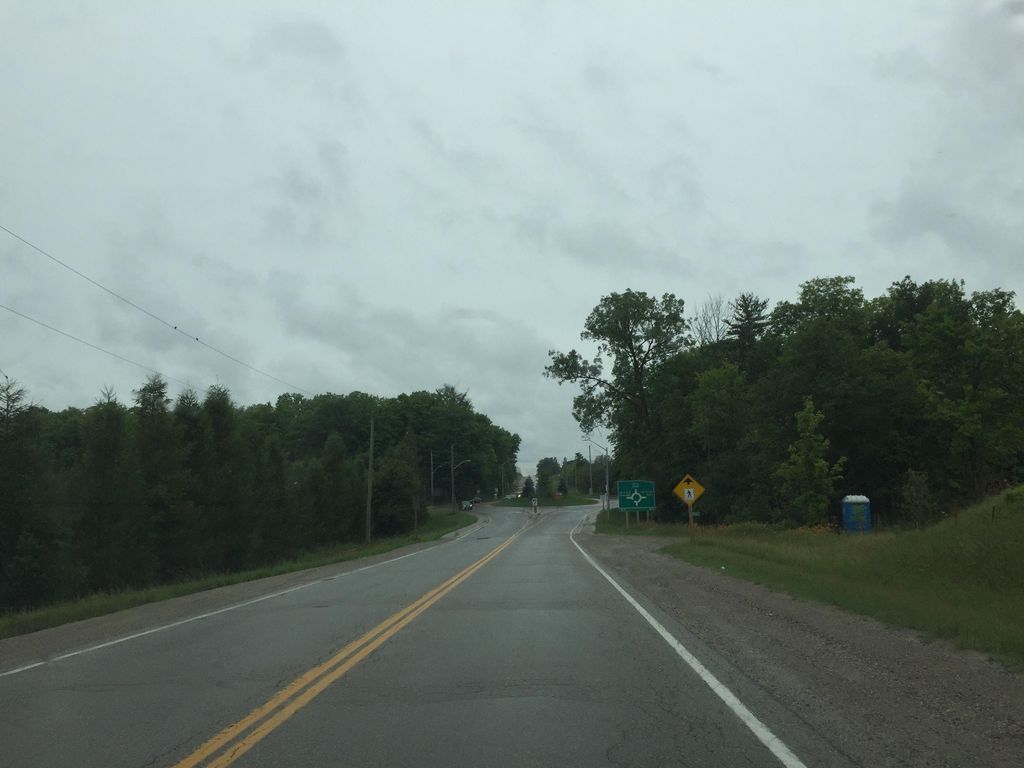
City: kitchener-waterloo